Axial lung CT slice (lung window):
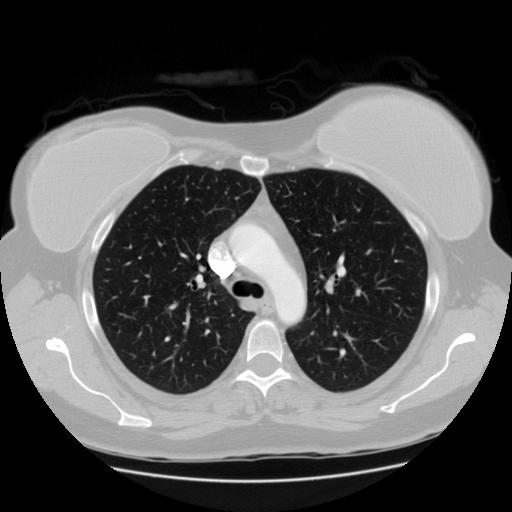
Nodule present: no